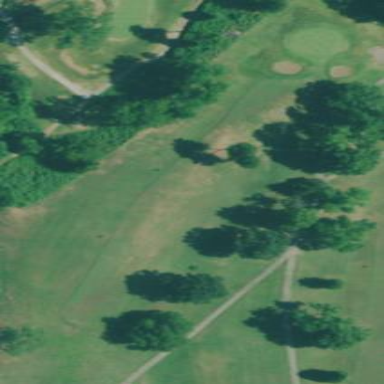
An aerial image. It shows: Rough area on grassy golf course.